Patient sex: M
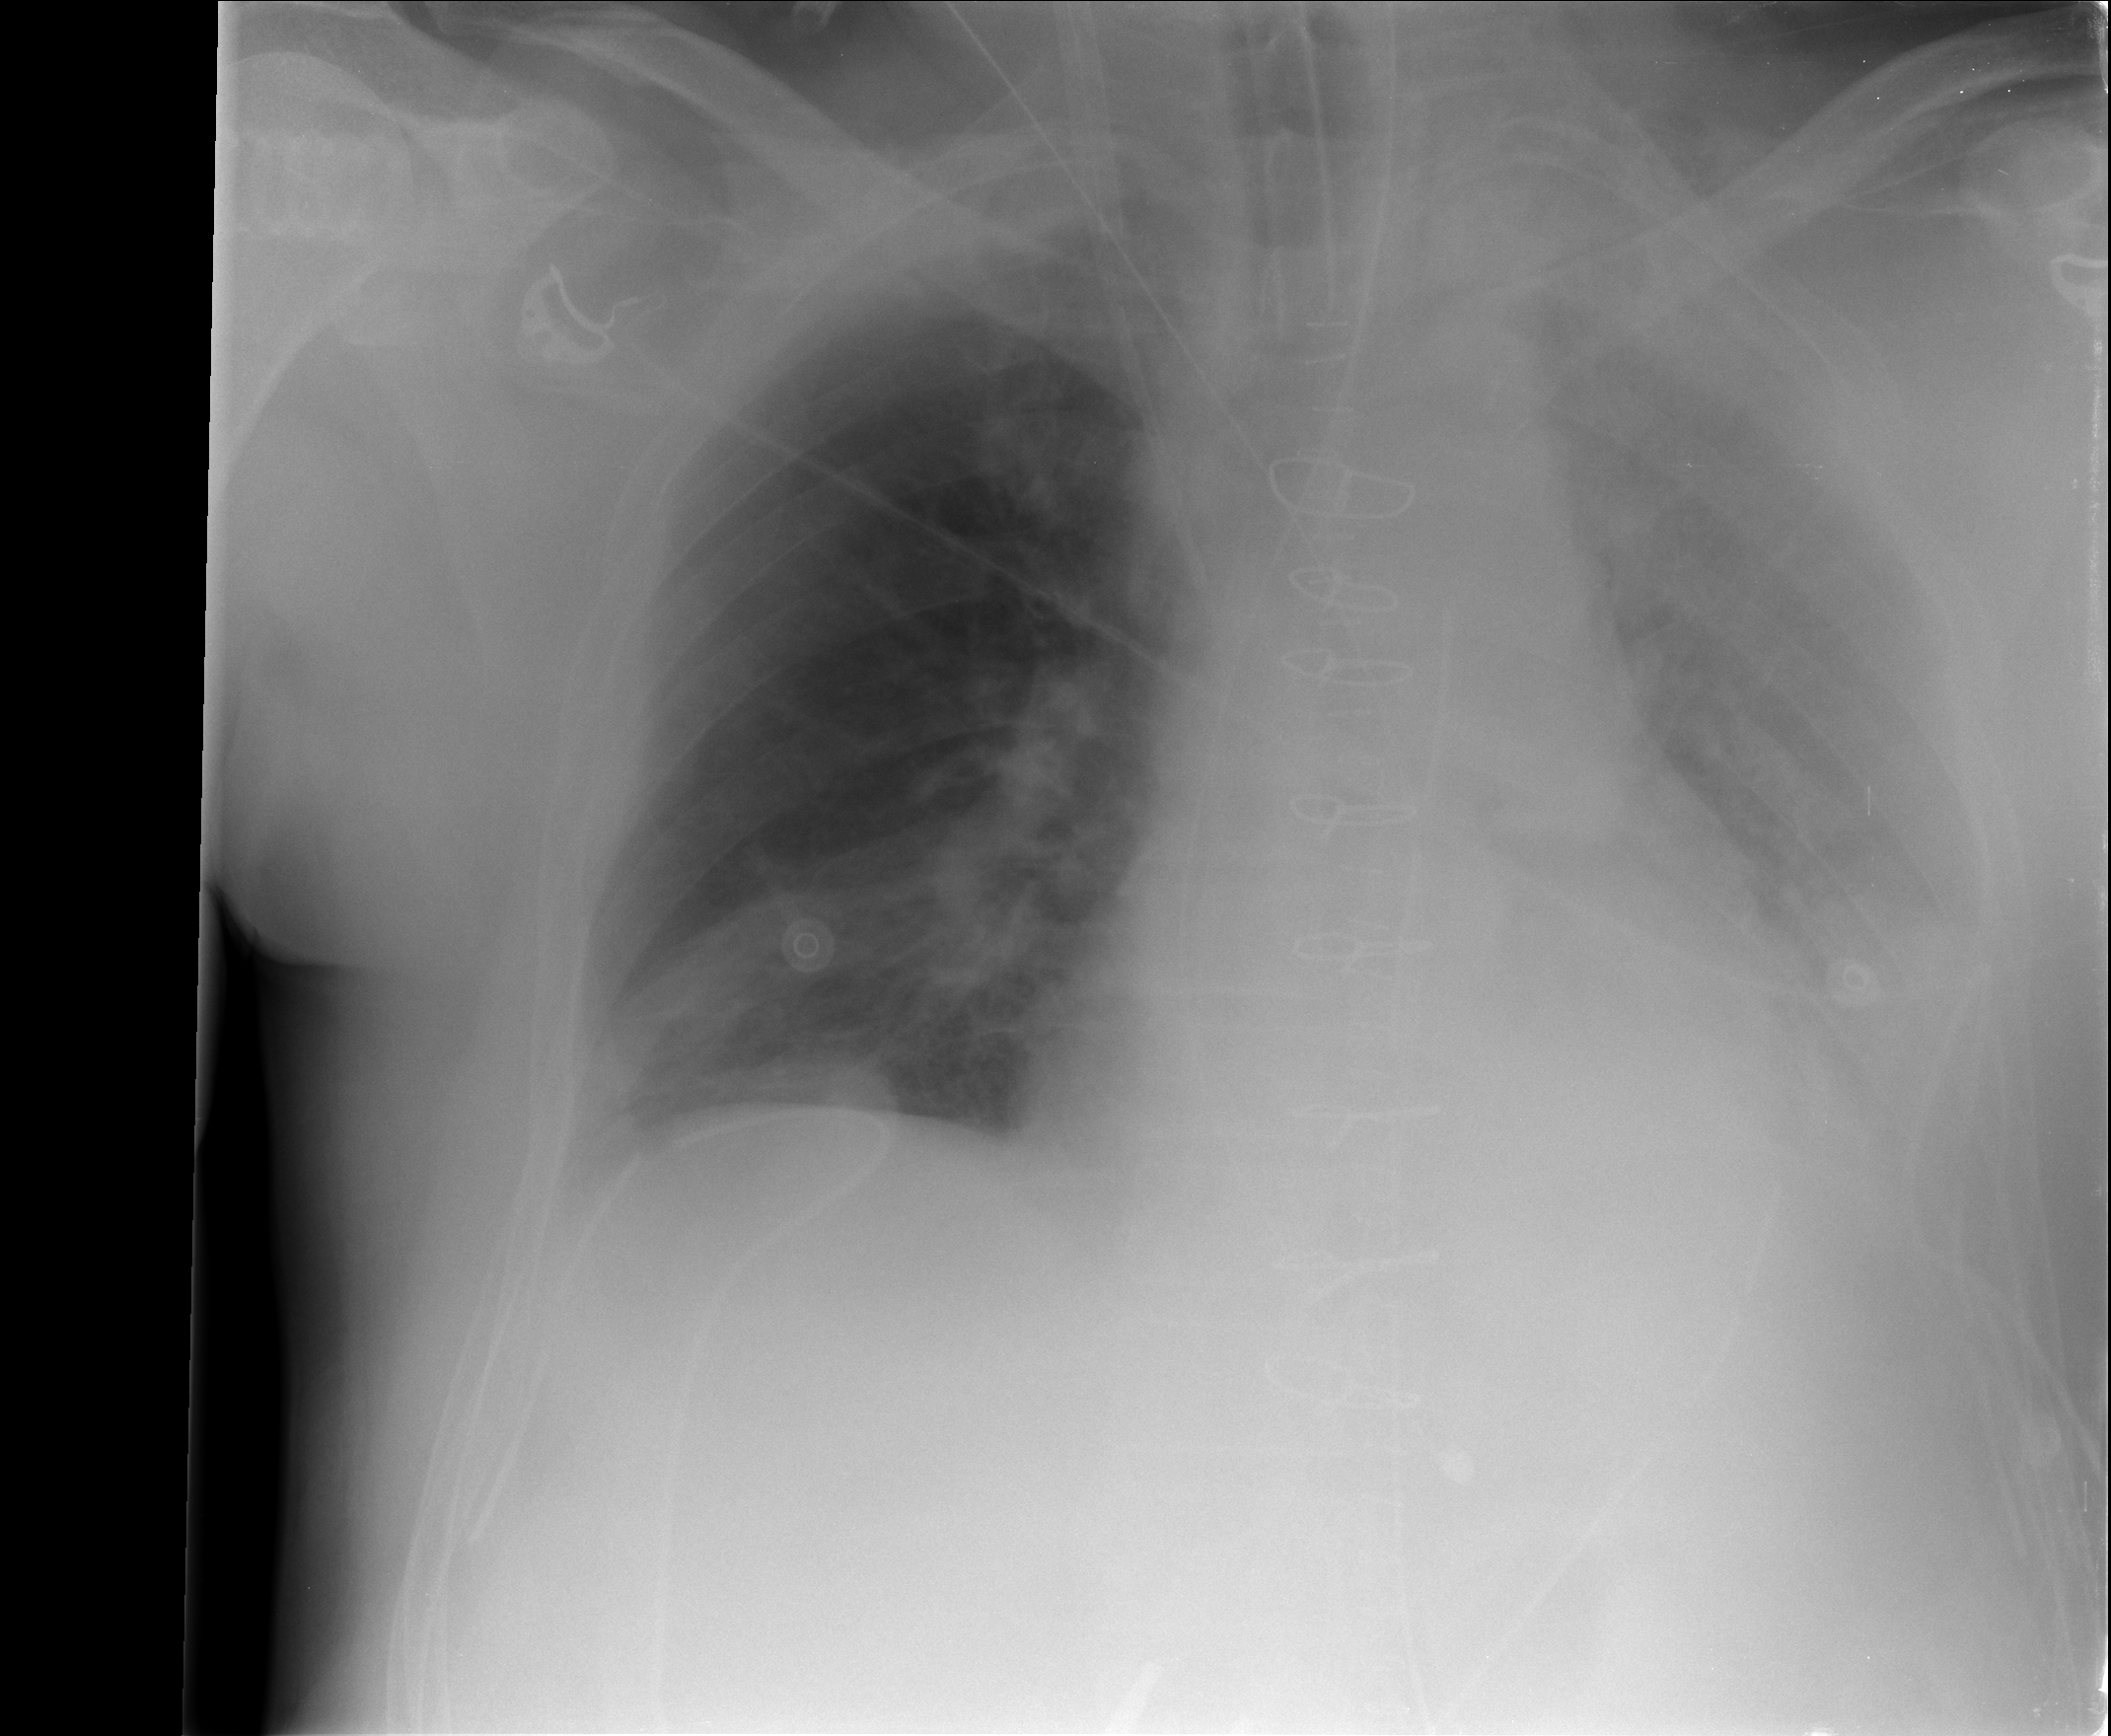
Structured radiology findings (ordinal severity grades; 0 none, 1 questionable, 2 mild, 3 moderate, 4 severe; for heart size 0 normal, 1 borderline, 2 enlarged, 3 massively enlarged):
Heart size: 0
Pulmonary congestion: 0
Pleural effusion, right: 0
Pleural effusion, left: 3
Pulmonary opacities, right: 0
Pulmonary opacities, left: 0
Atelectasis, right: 2
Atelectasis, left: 3